Question: I am working on a POS system which needs a delivery screen in which, I have to show all orders in number of columns of list in Cardview.
Something like shown in this image:

I am using <URL> to get the cardsview in my app. Can you please help me to implement this type of layout with cardslib. Or Can you suggest me what will I have to do to have this kinda layout in my app??
I also tried <URL> but couldn't get the idea for breaking the card in multiple columns just like the yellow card shown in above image. Please help me..
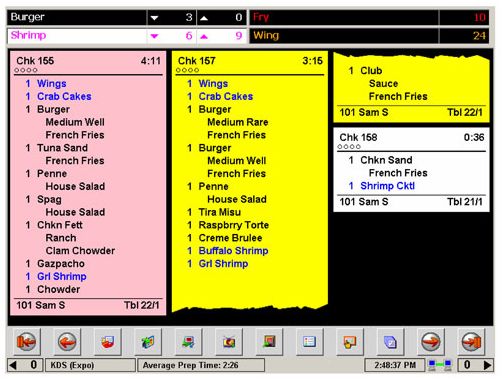
Answer: Finally, I found a workaround for this query. I found a <URL> which did help me to add data vertically and scroll horizontally. I used this library by keeping number of rows and columns constants according to screen size and referred them in gridView. Following code is the one which is used from the above library.
'''
<com.jess.ui.TwoWayGridView
xmlns:app="http://schemas.android.com/apk/res-auto"
android:id="@+id/horz_gridview"
android:layout_width="match_parent"
android:layout_height="0dp"
android:layout_weight="1"
android:background="#FFC4C4C4"
app:cacheColorHint="#E8E8E8"
app:verticalSpacing="-4dp"
app:horizontalSpacing="0dp"
app:stretchMode="none"
app:scrollDirectionPortrait="horizontal"
app:scrollDirectionLandscape="horizontal"
app:gravity="center"
android:layout_gravity="center"/>
'''
Then, Just make a layout to fill each cell of gridView with. You have to create an adapter to fill each cell of the grid with respective content.
I just assumed that each cell of grid will have single line of the view. No multiple lines in a single cell. To show start and end of a card, You can use different background colors to the starting and ending cells.
In short: You have to make a List of data which u have to put it in grid with the help of adapter.
You can refer this <URL> to use above library.